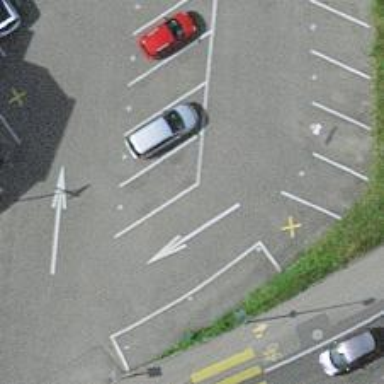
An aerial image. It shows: Car sharing facility.